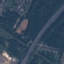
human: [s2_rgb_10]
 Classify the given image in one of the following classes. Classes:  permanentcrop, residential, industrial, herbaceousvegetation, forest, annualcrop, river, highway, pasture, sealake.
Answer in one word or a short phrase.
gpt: Highway